Question: I have some concurrent code which has an intermittent failure and I've reduced the problem down to two cases which seem identical, but where one fails and the other doesn't.
I've now spent way too much time trying to create a minimal, complete example that fails, but without success, so I'm just posting the lines that fail in case anyone can see an obvious problem.
'''
Object lock = new Object();
struct MyValueType { readonly public int i1, i2; };
class Node { public MyValueType x; public int y; public Node z; };
volatile Node[] m_rg = new Node[300];
unsafe void Foo()
{
Node[] temp;
while (true)
{
temp = m_rg;
/* ... */
Monitor.Enter(lock);
if (temp == m_rg)
break;
Monitor.Exit(lock);
}
#if OK // this works:
Node cur = temp[33];
fixed (MyValueType* pe = &cur.x)
*(long*)pe = *(long*)&e;
#else // this reliably causes random corruption:
fixed (MyValueType* pe = &temp[33].x)
*(long*)pe = *(long*)&e;
#endif
Monitor.Exit(lock);
}
'''
I have studied the IL code and it looks like what's happening is that the Node object at array position 33 is moving (in very rare cases) despite the fact that we are holding a pointer to a value type within it.
It's as if the CLR doesn't notice that we are passing a heap (movable) object--the array element--in order to access the value type. The 'OK' version has never failed under extended testing on an 8-way machine, but the alternate path fails quickly every time.
- - -
[edit: jitted asm]
Thanks to Hans' reply, I understand better why the jitter is placing things on the stack in what otherwise seem like vacuous asm operations. See [rsp + 50h] for example, and how it gets nulled out after the 'fixed' region. The remaining unresolved question is whether [cur+18h] (lines 207-20C) on the stack is somehow sufficient to protect the access to the value type in a way that is adequate for [temp+33*IntPtr.Size+18h] (line 24A).

[edit]
### summary of conclusions, minimal example
Comparing the two code fragments below, I now believe that #1 is not ok, whereas #2 is acceptable.
(1.) The following (on x64 jit at least); GC can still move the instance if you try to fix it , via an array reference. There's no place on the stack for the reference of the particular object instance (the array element that needs to be fixed) to be published, for the GC to notice.
'''
struct MyValueType { public int foo; };
class MyClass { public MyValueType mvt; };
MyClass[] rgo = new MyClass[2000];
fixed (MyValueType* pvt = &rgo[1234].mvt)
*(int*)pvt = 1234;
'''
(2.) But you access a structure inside a (movable) object using (without pinning) if you provide an explicit reference on the stack which can be advertised to the GC:
'''
struct MyValueType { public int foo; };
class MyClass { public MyValueType mvt; };
MyClass[] rgo = new MyClass[2000];
MyClass mc = &rgo[1234]; // <-- only difference -- add this line
fixed (MyValueType* pvt = &mc.mvt) // <-- and adjust accordingly here
*(int*)pvt = 1234;
'''
This is where I'll leave it unless someone can provide corrections or more information...
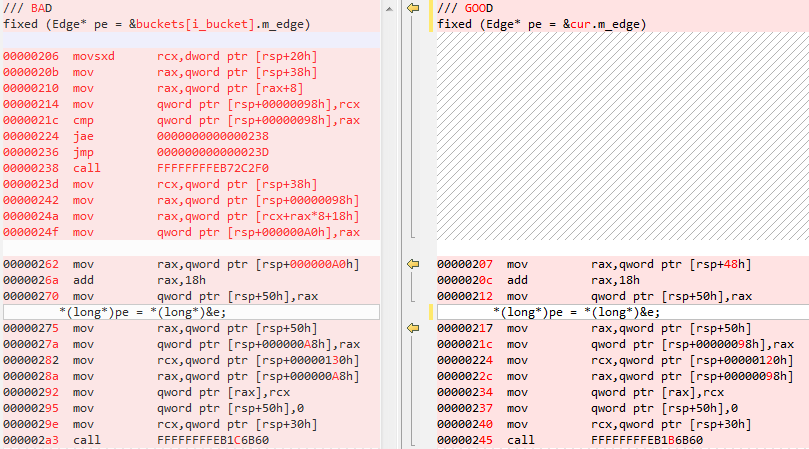
Answer: > Modifying objects of managed type through fixed pointers can results in undefined behavior (C# Language specification, chapter 18.6.)
Well, you are doing just that. In spite of the verbiage in the spec and the MSDN library, the keyword does not in fact make the object unmoveable, it doesn't get pinned. You probably found out from looking at the IL. It uses a clever trick by generating a pointer + offset and letting the garbage collector adjust the pointer. I don't have a great explanation why this fails in one case but not the other. I don't see a fundamental difference in the generated machine code. But then I probably didn't reproduce your exact machine code either, the snippet isn't great.
As near as I can tell it should fail in both cases because of the structure member access. That causes the pointer + offset to collapse to a single pointer with a LEA instruction, preventing the garbage collector from recognizing the reference. Structures have always been trouble for the jitter. Thread timing could explain the difference, perhaps.
You could post to connect.microsoft.com for a second opinion. It is however going to be difficult to navigate around the spec violation. If my theory is correct then a read could fail too, much harder to prove though.
Fix it by actually pinning the array with GCHandle.